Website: ulta-beauty
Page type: customer-info-address
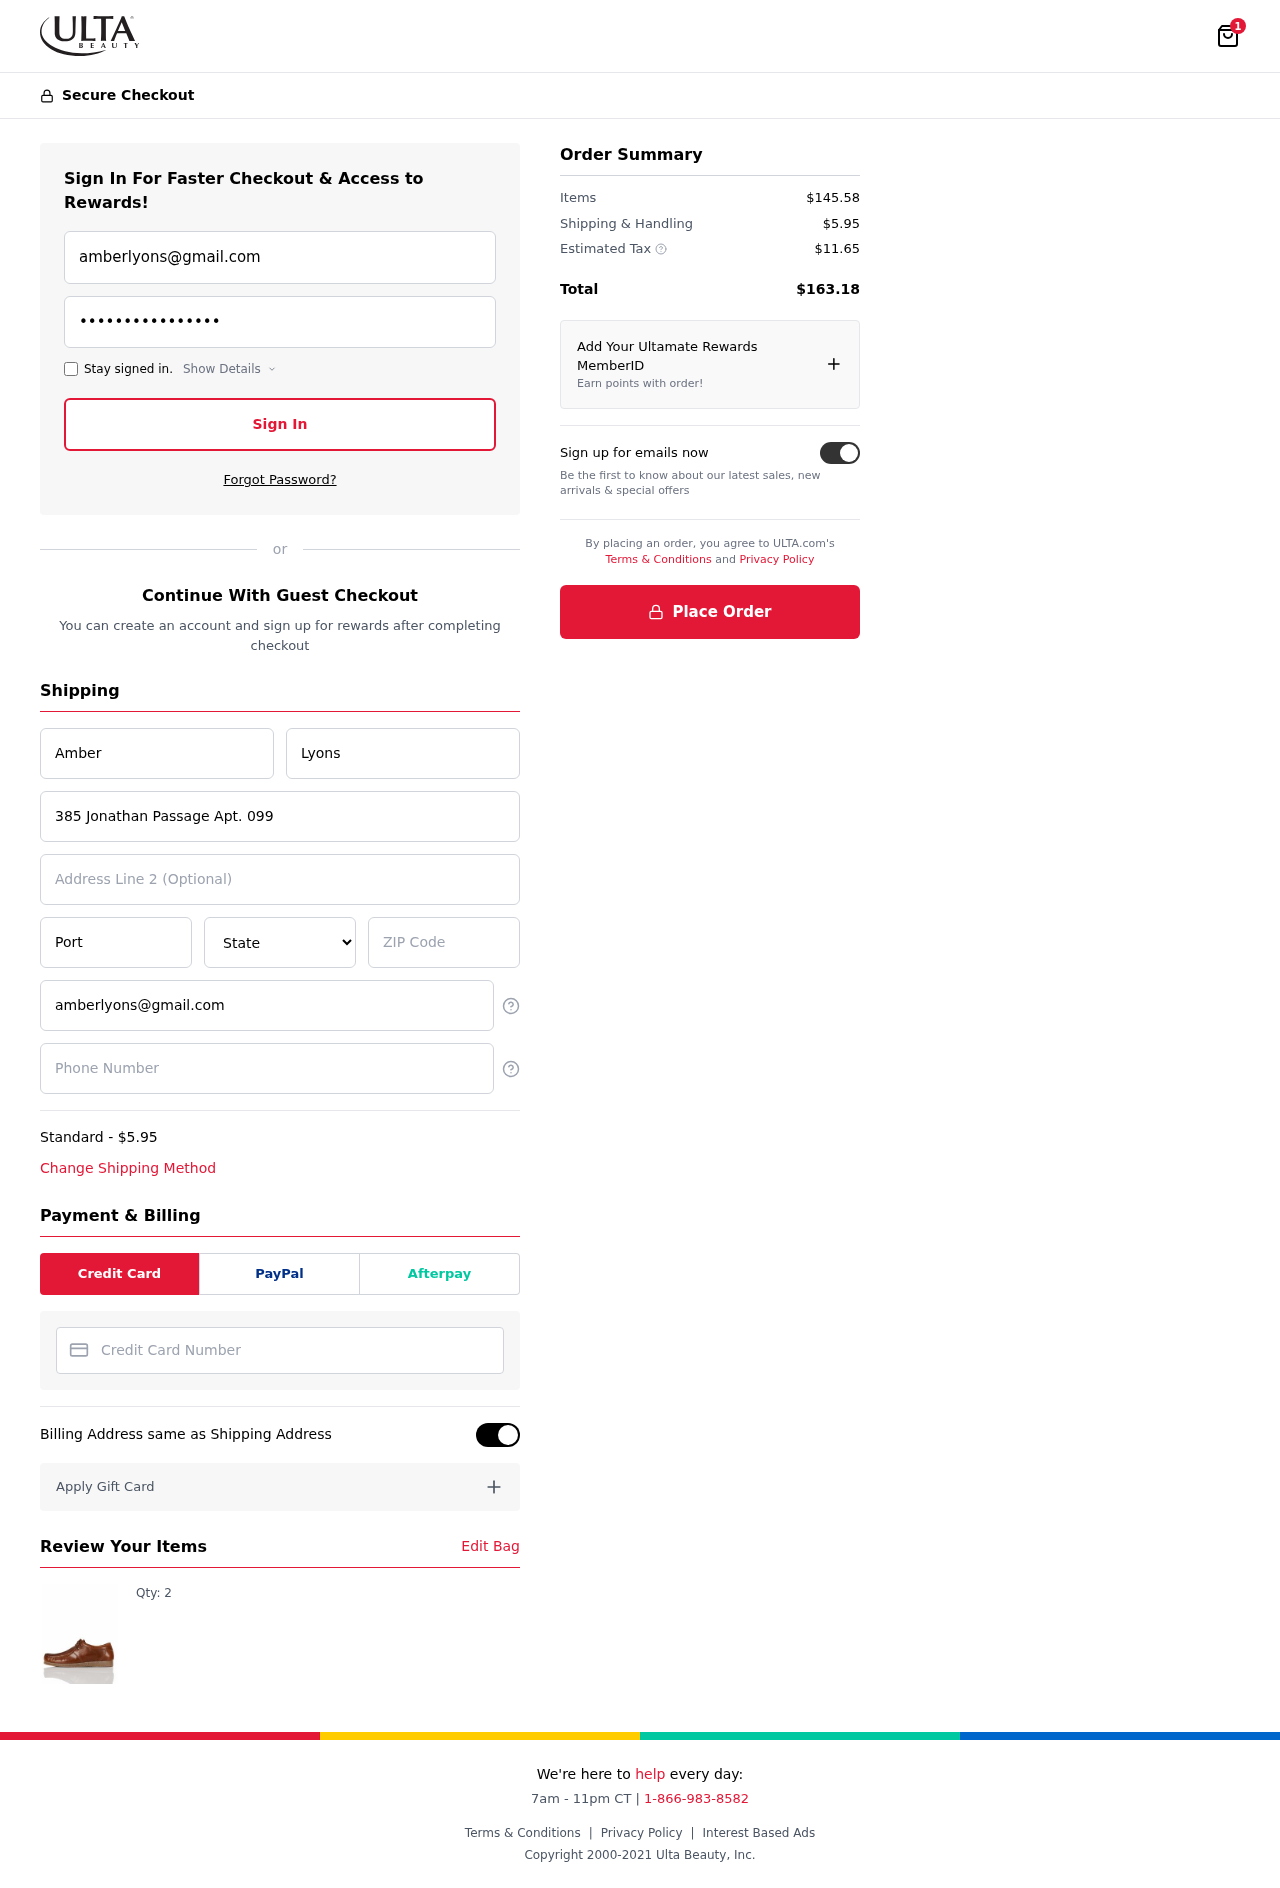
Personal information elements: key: PII_CARD_NUMBER
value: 4257 1099 8575 0364
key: PII_CITY
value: Port Marietown
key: PII_EMAIL
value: amberlyons@gmail.com
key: PII_FIRSTNAME
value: Amber
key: PII_LASTNAME
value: Lyons
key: PII_PHONE
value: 8613047567
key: PII_POSTCODE
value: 36192
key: PII_STATE
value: Montana
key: PII_STREET
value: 385 Jonathan Passage Apt. 099
Product elements: key: PRODUCT1_QUANTITY
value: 2
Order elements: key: ORDER_NUM_ITEMS
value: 1
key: ORDER_SHIPPING_COST
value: $5.95
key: ORDER_ITEMS_TOTAL
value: $145.58
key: ORDER_SHIPPING_COST2
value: $5.95
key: ORDER_TAX
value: $11.65
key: ORDER_TOTAL
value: $163.18